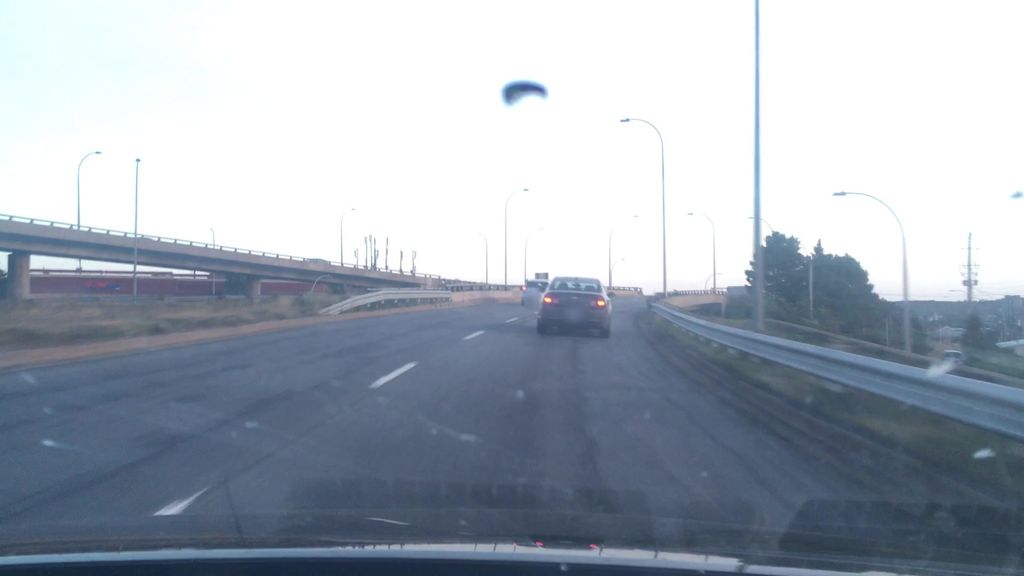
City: halifax